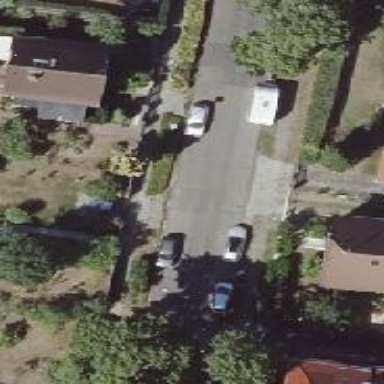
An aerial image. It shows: Footway along the road.